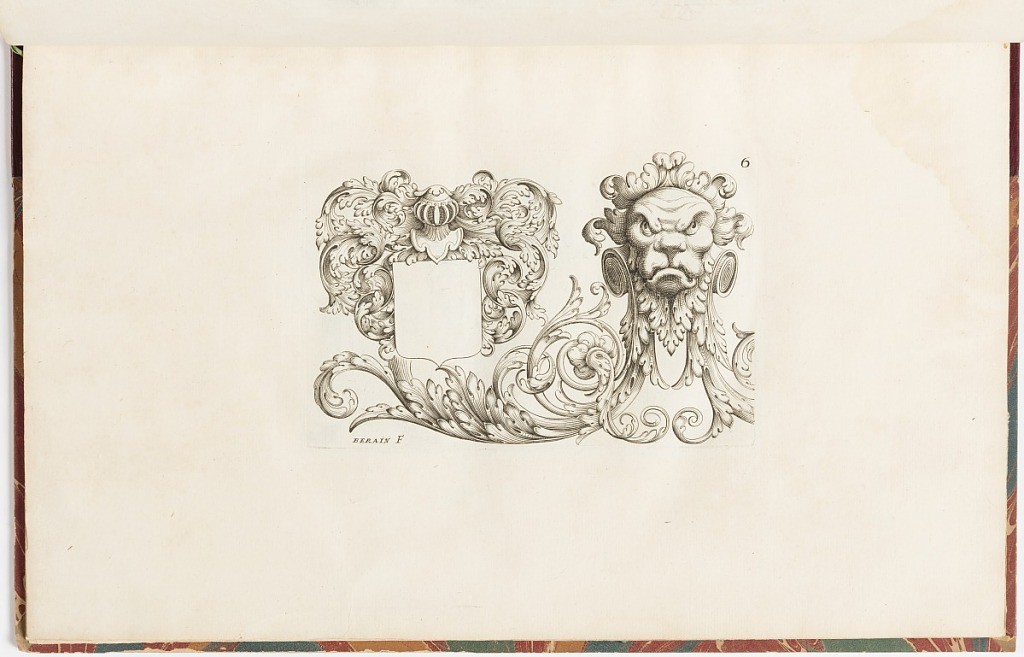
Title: Ornament Design with a Heraldic Achievement
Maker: Jean Bérain, the elder, French, 1640 – 1711
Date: ca.1670–ca.1700
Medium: Etching and engraving on laid paper
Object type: Print
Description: An ornament design featuring a lion mask, scrolling foliage, acanthus leaves and rosettes. To the left a heraldic or armorial achievement with a blank coat of arms, with a warrior's helmet on top, and framed by scrolling foliage. The plate is numbered and signed.